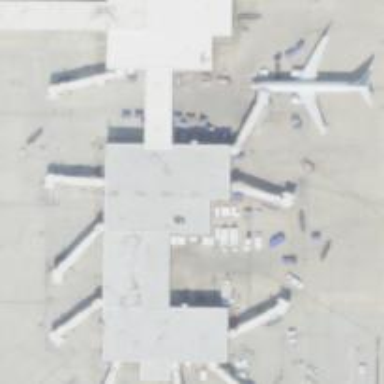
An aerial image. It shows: Airport gate.